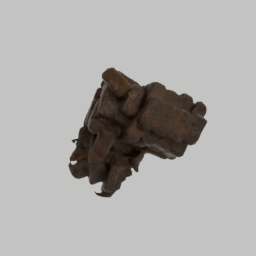
Label: architecture